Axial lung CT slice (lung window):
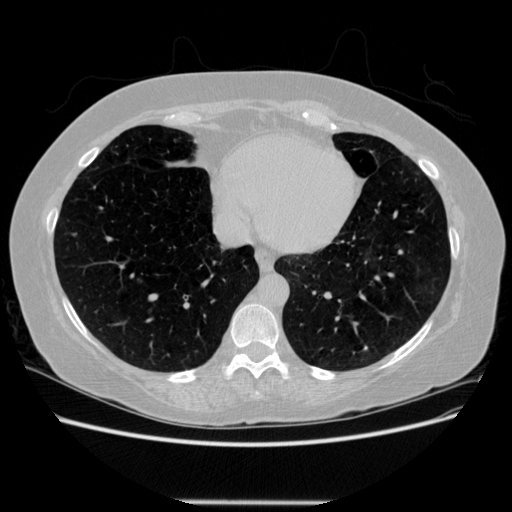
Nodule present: yes
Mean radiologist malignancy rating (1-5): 1.75